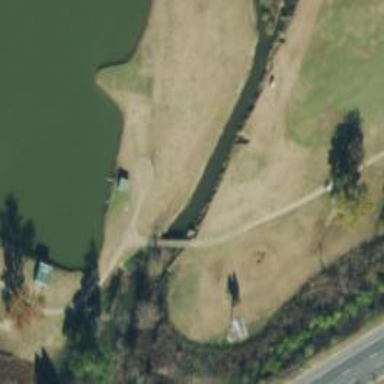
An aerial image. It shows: Path designated for golf carts.